Aerial crown-view tile of a tropical tree (Barro Colorado Island, Panama), acquired 20250317:
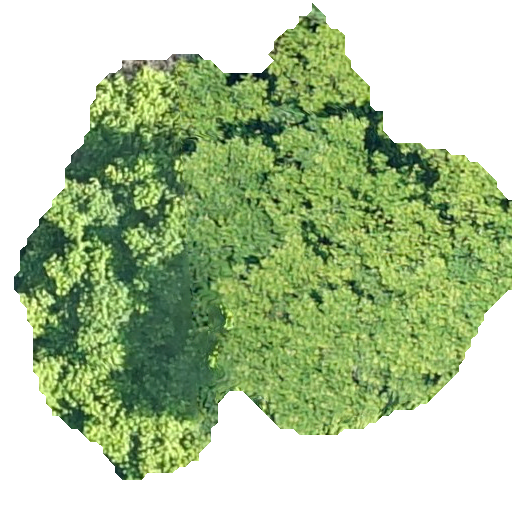
Species: Tachigali panamensis
GBIF accepted scientific name: Tachigali panamensis
Crown area: 225.532 m²